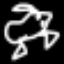
Label: frog